Platform: macOS
Application: Arc Browser
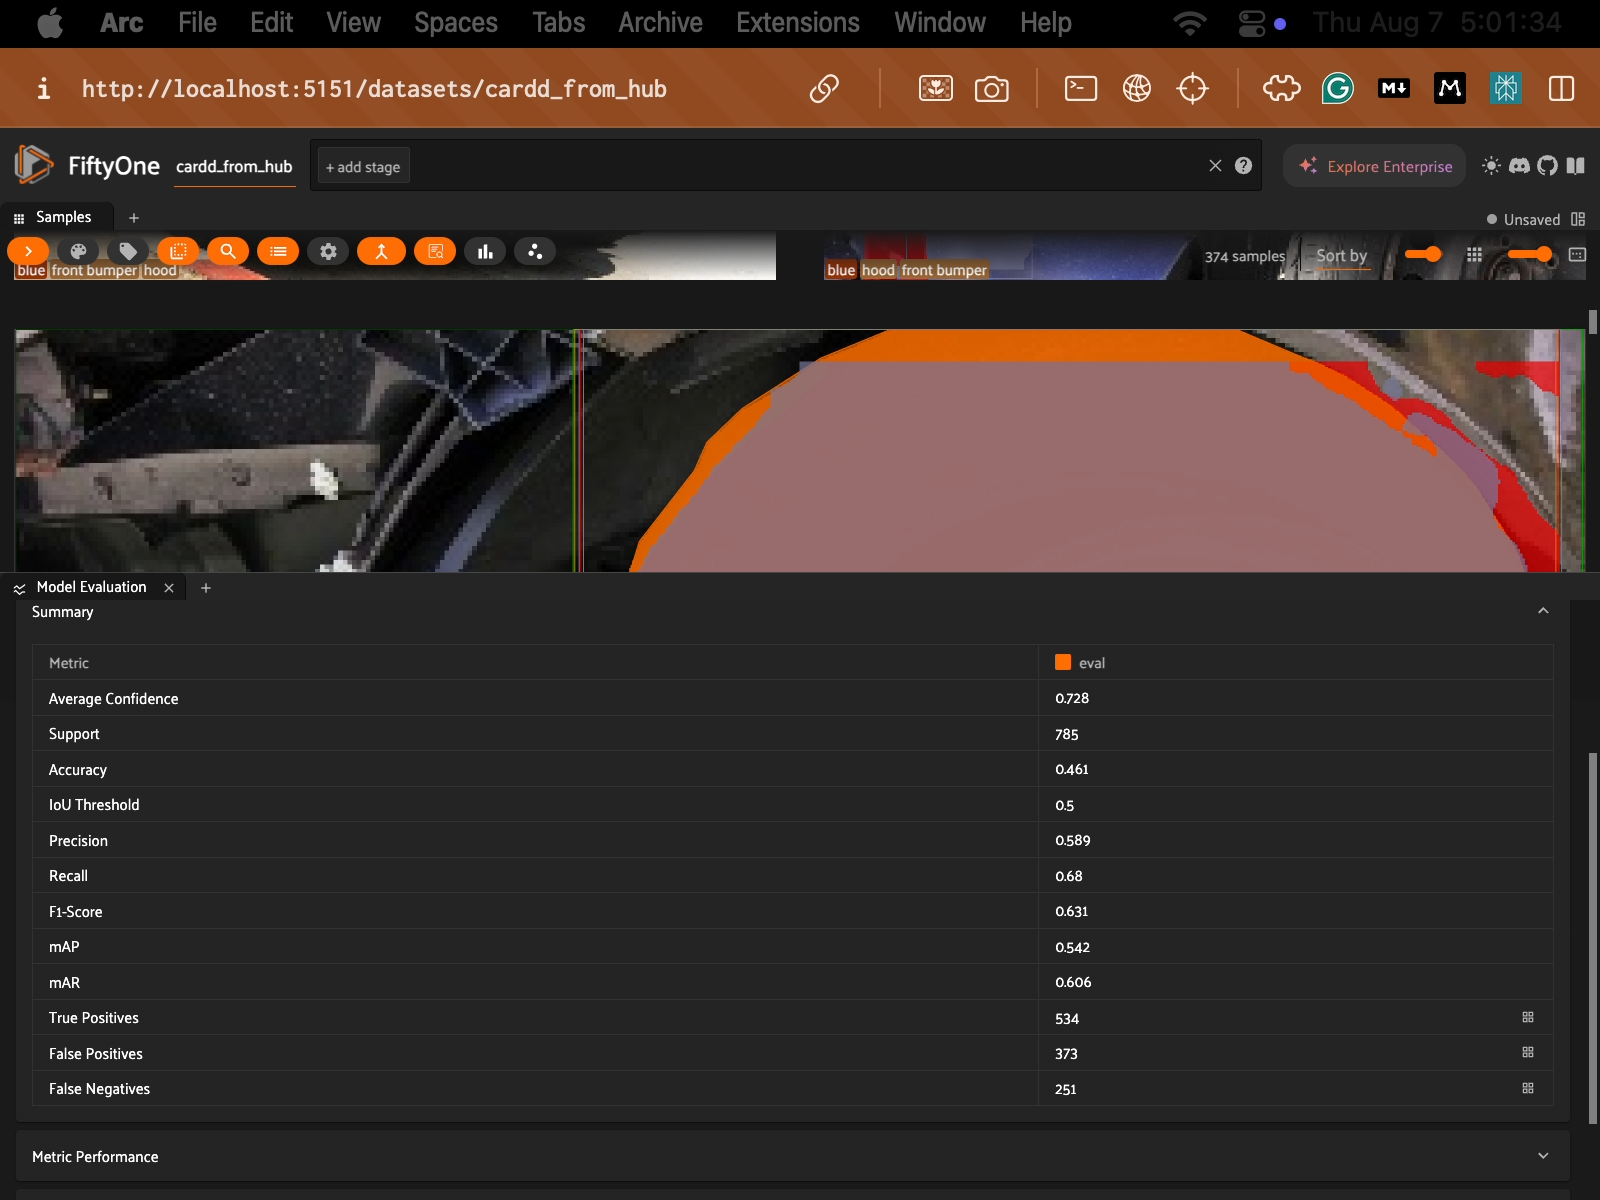
task_description: Load True Positives labels in the Samples panel
action_type: click
element_info: Icon
steps_since_start: 1